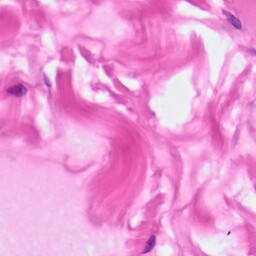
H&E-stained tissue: Pancreatic